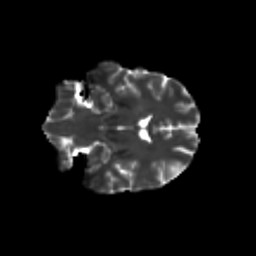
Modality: T2w
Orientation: coronal
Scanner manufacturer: siemens
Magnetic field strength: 3 T
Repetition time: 9.2 s
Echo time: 0.084 s